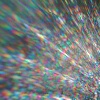
Label: sunburn